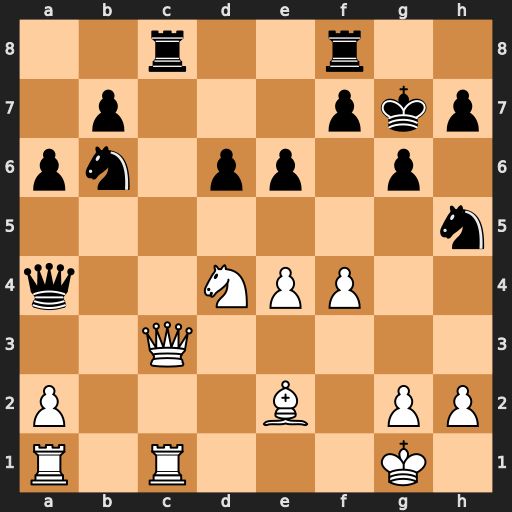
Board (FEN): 2r2r2/1p3pkp/pn1pp1p1/7n/q2NPP2/2Q5/P3B1PP/R1R3K1
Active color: w
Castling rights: -
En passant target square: -
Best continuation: Nf5+ Kg8 Nh6#